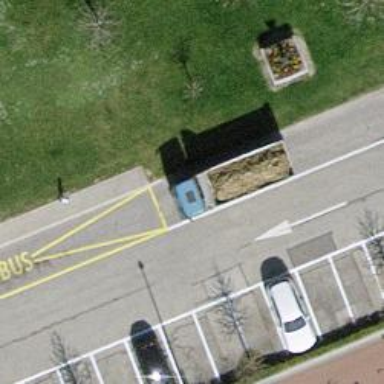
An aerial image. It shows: Platform for public transport with shelter.